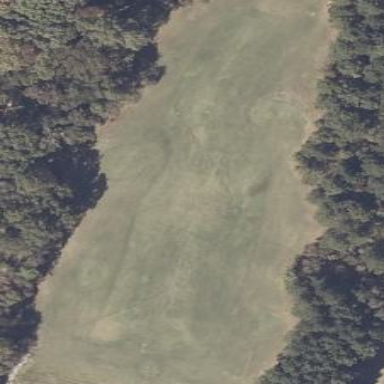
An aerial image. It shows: Driving range for golf practice.